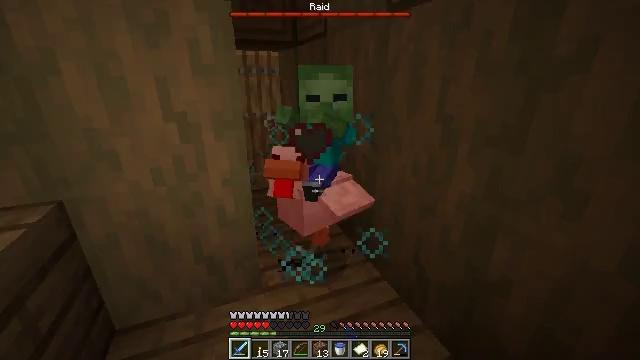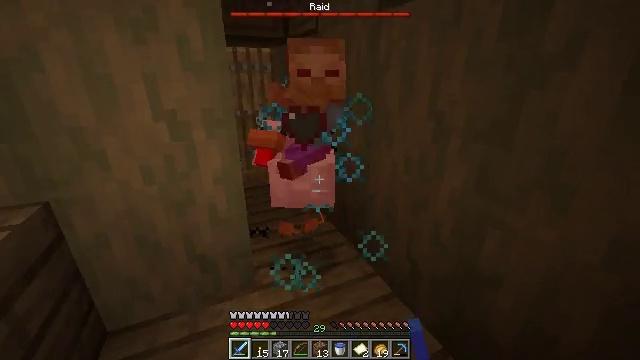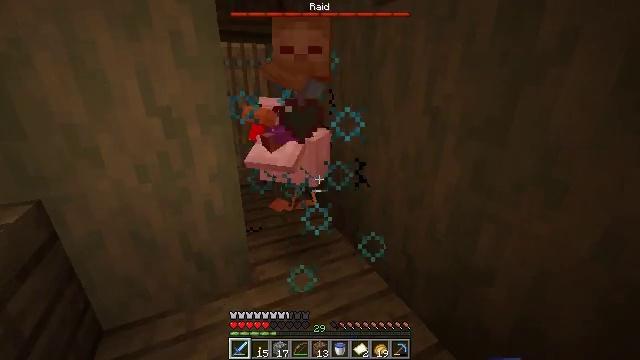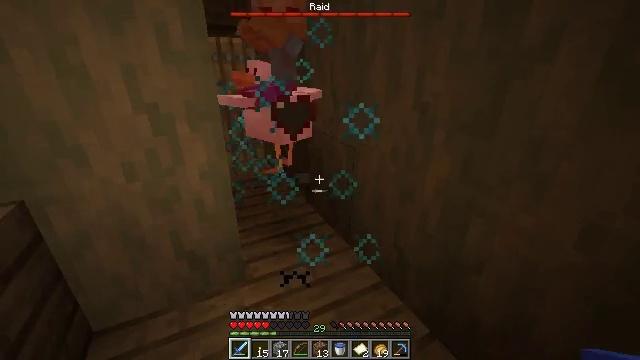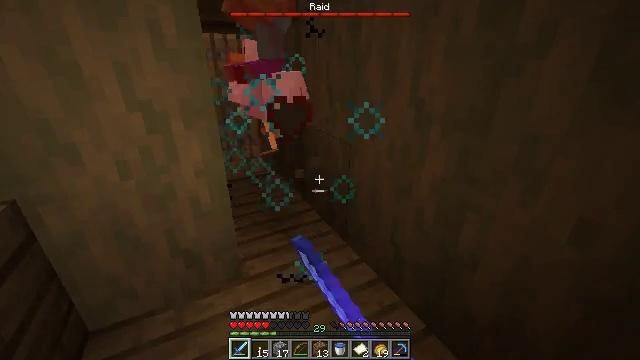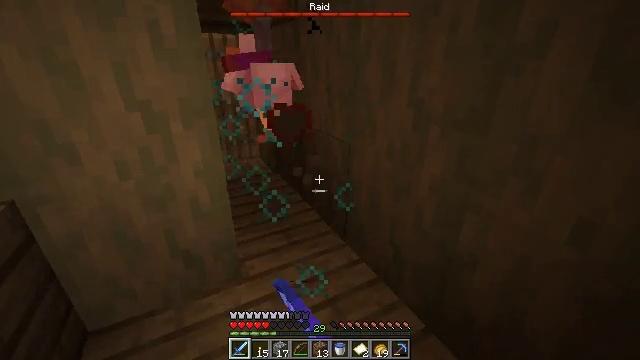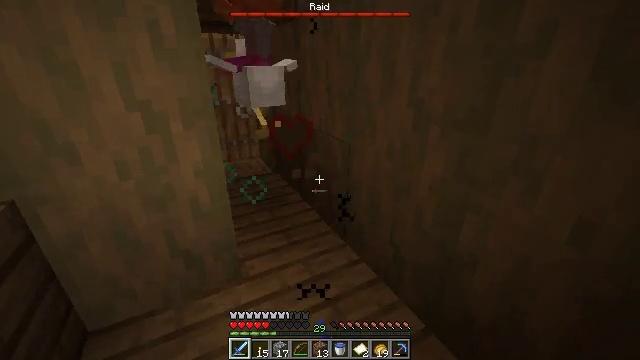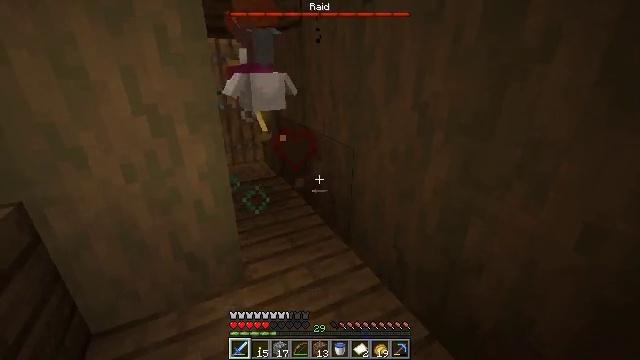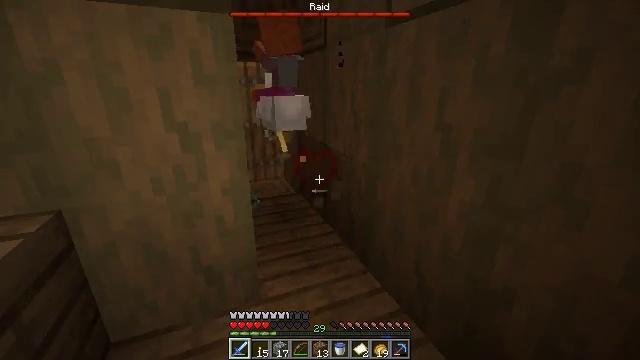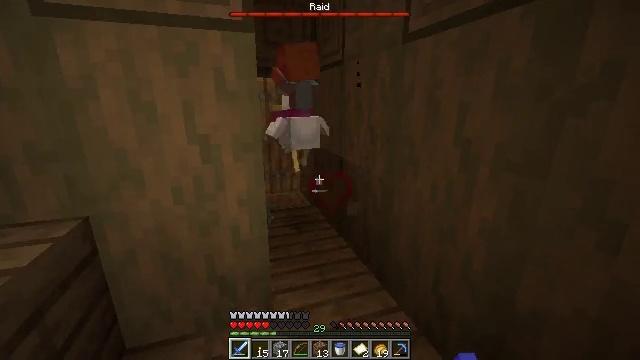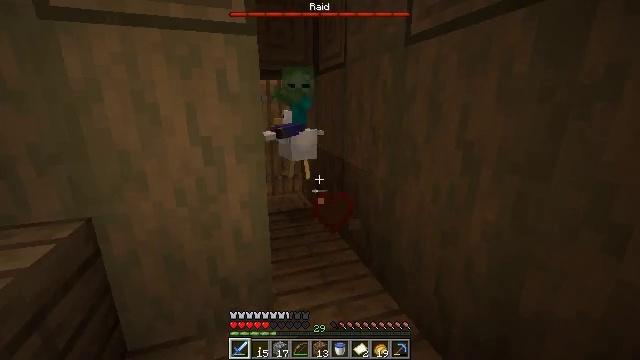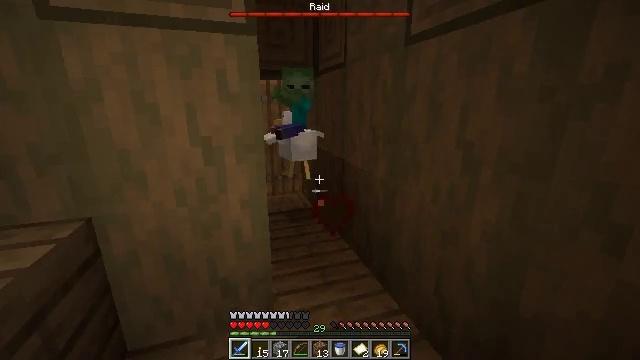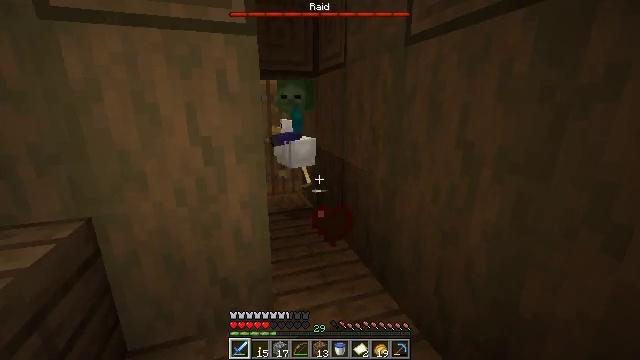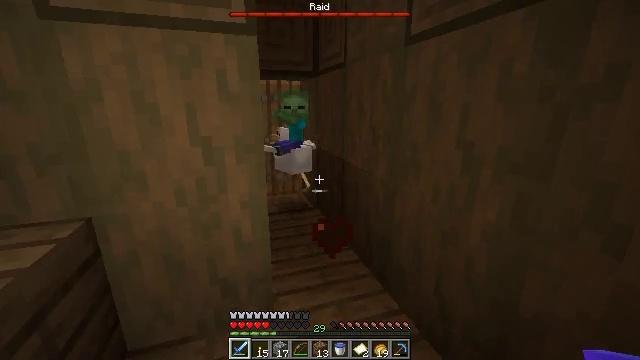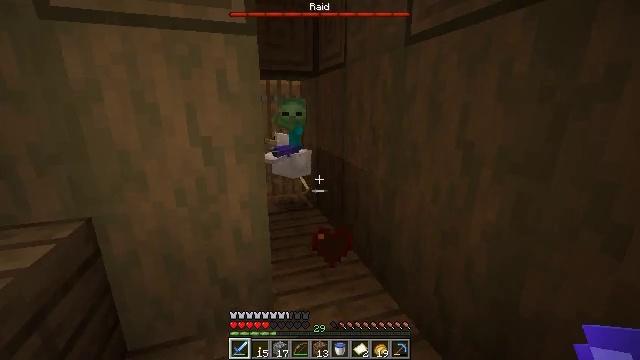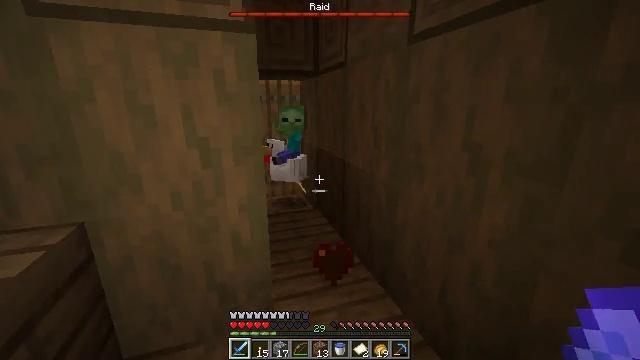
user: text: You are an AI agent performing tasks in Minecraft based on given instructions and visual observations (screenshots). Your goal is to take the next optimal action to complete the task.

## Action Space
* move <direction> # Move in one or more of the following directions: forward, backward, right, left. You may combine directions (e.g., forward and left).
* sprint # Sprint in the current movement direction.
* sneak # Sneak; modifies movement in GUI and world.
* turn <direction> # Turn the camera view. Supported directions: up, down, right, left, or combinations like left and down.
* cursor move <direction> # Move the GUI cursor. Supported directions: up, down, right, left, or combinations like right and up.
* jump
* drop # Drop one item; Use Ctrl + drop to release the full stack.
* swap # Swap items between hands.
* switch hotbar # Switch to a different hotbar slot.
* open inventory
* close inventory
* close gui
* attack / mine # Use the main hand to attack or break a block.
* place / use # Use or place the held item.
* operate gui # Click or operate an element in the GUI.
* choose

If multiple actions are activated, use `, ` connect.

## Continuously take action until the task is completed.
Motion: motion action
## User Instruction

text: Hunt animals.
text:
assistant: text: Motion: turn right, attack / mine
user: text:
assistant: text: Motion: attack / mine
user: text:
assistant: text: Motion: turn right, attack / mine
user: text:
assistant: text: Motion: attack / mine
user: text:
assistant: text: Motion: attack / mine
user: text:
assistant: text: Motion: no_op
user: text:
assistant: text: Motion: no_op
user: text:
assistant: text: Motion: turn left and up
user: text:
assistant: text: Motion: turn left and up
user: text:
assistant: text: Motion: no_op
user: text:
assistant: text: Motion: no_op
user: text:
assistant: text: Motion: no_op
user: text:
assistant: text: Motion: no_op
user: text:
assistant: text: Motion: no_op
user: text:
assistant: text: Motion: move forward
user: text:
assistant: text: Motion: move forward
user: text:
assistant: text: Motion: move forward
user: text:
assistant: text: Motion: move forward
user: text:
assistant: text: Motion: turn left
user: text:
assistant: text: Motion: turn left
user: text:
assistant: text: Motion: no_op
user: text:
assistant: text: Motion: no_op
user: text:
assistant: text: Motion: turn left
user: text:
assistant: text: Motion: attack / mine
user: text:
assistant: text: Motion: attack / mine
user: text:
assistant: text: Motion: attack / mine
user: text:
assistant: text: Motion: no_op
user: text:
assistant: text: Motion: attack / mine
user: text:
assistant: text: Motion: attack / mine
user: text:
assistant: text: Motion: attack / mine